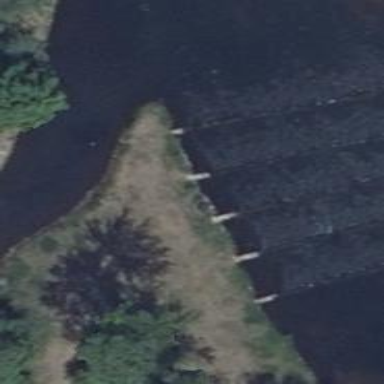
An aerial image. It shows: Weir along the waterway.